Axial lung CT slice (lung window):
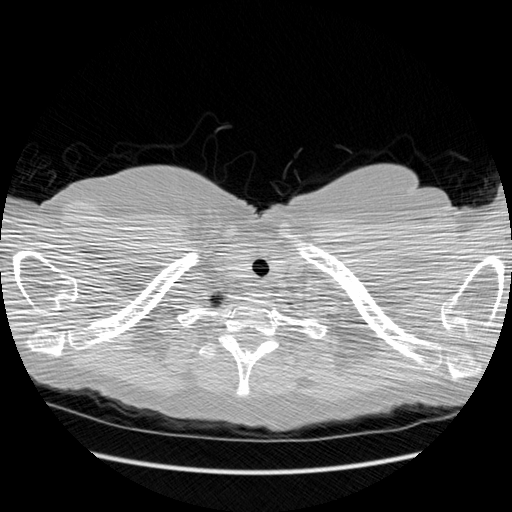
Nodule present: no